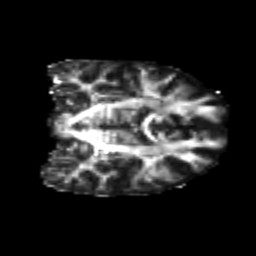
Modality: FA
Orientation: coronal
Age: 24
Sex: female
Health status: healthy
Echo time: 0.074 s